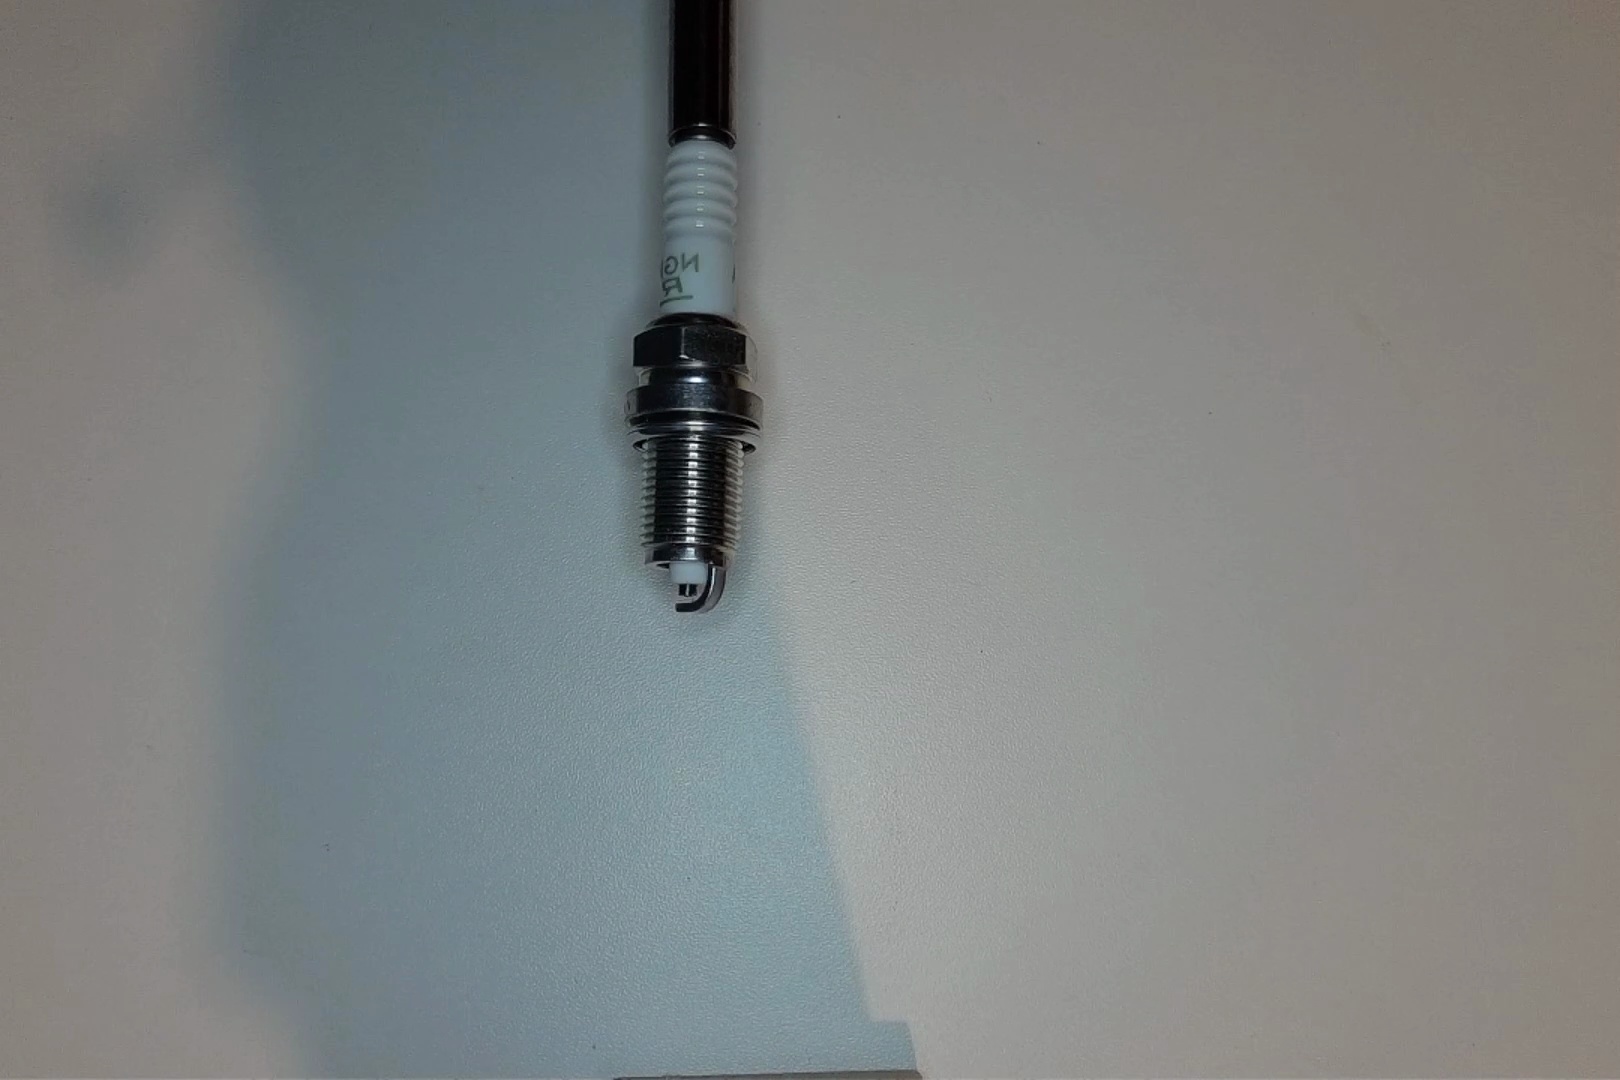
Label: normal